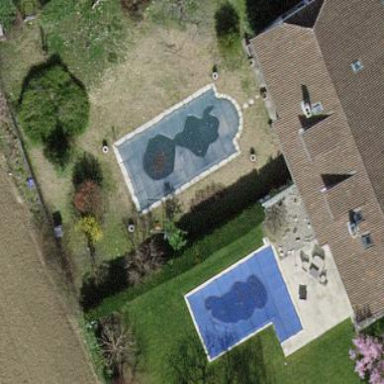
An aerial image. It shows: Swimming pool located in leisure land.